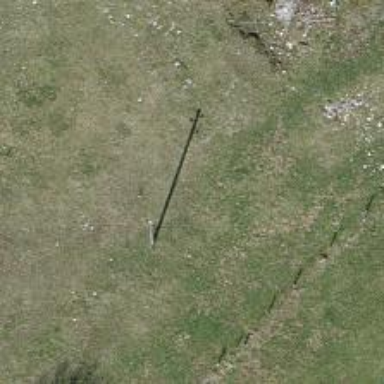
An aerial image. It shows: Power pole.